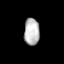
Tissue: lung
Cell type: T cells
Senescence score: 0.2429
Nuclear area (px): 404
Mean DAPI intensity: 187.54